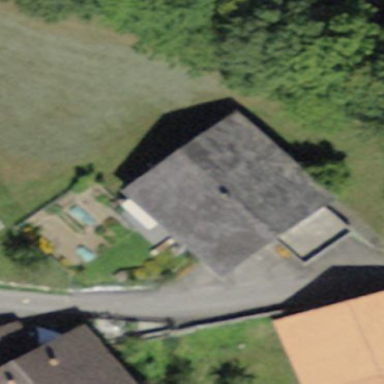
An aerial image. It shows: Residential building.